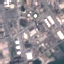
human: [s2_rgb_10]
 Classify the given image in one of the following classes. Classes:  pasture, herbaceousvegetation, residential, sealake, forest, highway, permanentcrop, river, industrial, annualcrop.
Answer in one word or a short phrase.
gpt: Industrial